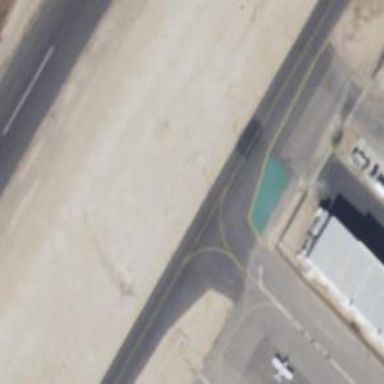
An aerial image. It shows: Image of taxiway at airport.